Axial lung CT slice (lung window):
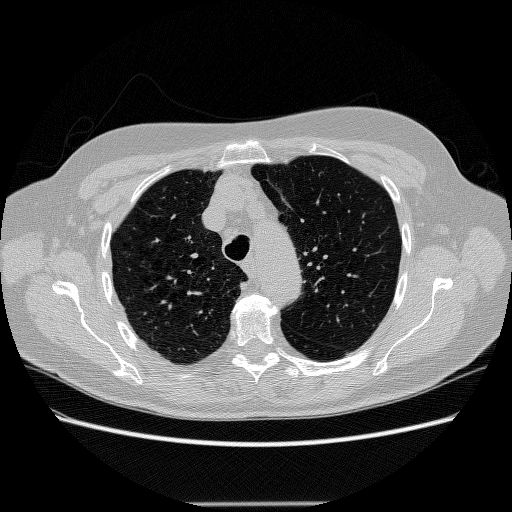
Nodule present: no